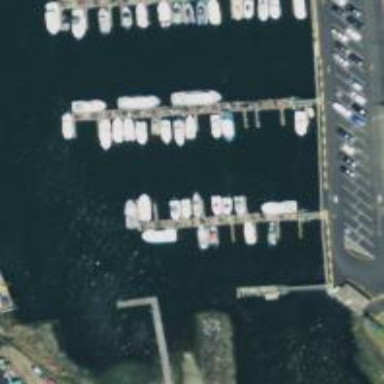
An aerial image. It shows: Man-made pier.